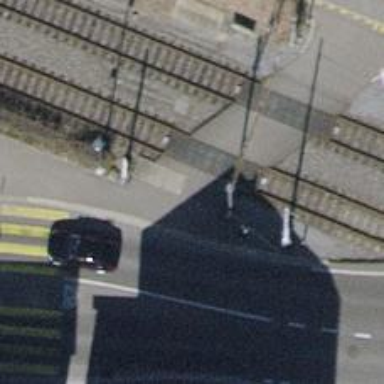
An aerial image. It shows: Railway crossing with lights and full barrier.